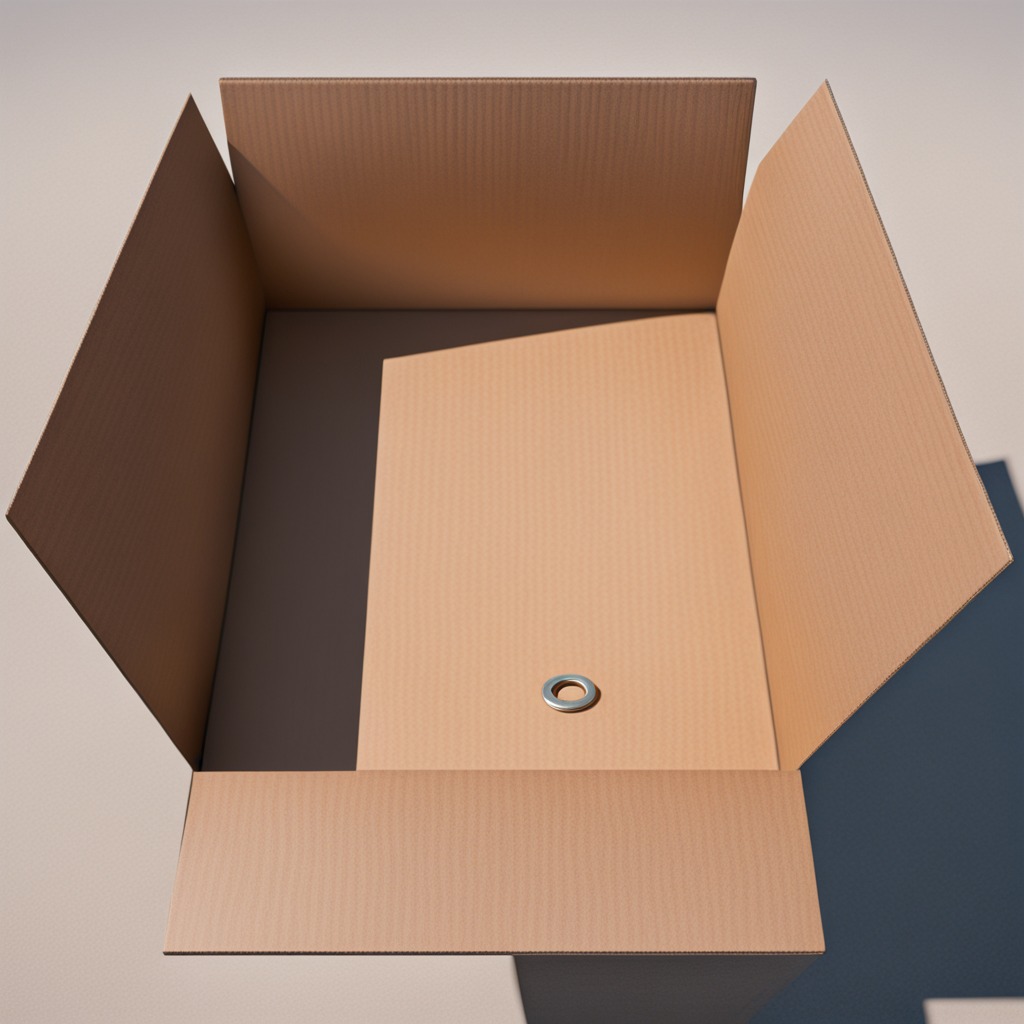
A flat metal washer lying on the cardboard box surface in an outdoor workshop during daytime bright natural light soft shadows slightly creased but